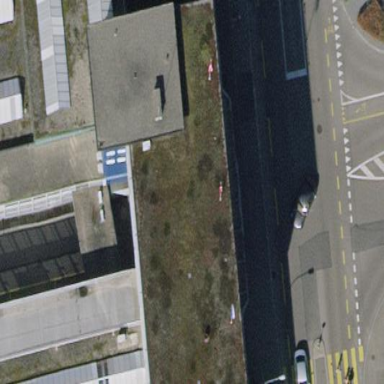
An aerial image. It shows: Office building.